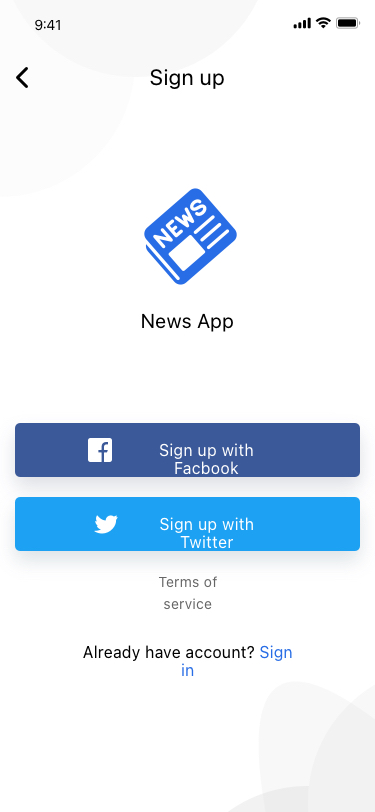
Text in this UI design:
News App
Sign up with Facbook
Sign up with Twitter
Terms of service
Already have account? Sign in
Sign up